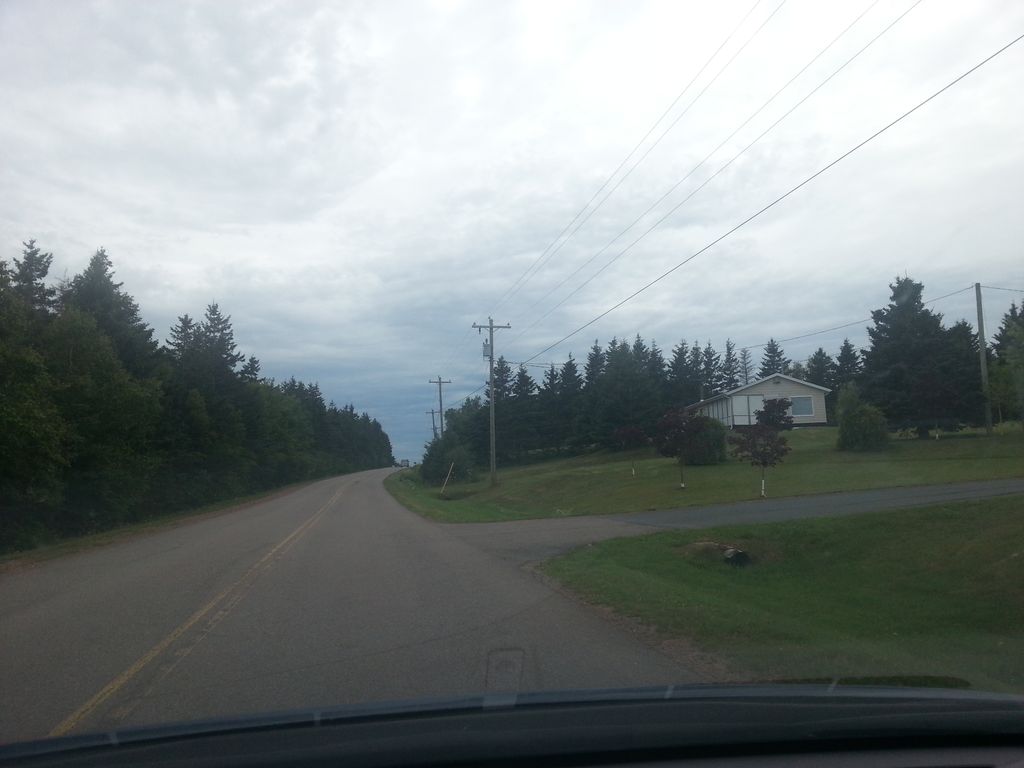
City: charlottetown